Question: I want to add a label on some of my elements on a website and design for a label that is a flag with an inverted V-shaped cut at the bottom.
So far I have this:
### HTML
'''
<div class="css-shapes"></div>
'''
### CSS
'''
.css-shapes{
border-left: 99px solid #f00fff;
border-right: 99px solid #f00fff;
border-bottom: 39px solid transparent;
}
'''
<URL>
However, I need the background to be white and border around this shape in purple and 1px. I was trying to fit the same shape just in white inside of this one, but everything got messy and didn't go as expected.
Maybe it is a wrong approach, but I want to end up with labels that would look something like this:

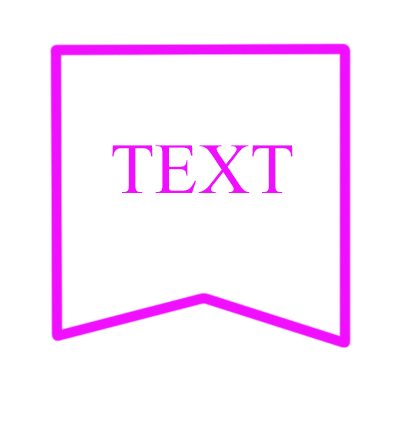
Answer: Here is a slightly different method using <URL> rotations to create an outlined banner like this:

- 'position: absolute'':before'':after'

- 'overflow: hidden'

- 'box-shadow''box-shadow: 46px 0 0 3px #000'
## Full Example
'''
div {
height: 100px;
width: 100px;
margin: 100px auto;
position: relative;
overflow: hidden;
border: solid 3px #000;
border-bottom: none;
text-align: center;
}
div:before,
div:after {
content: '';
display: block;
height: 100%;
width: 200%;
transform: rotate(20deg);
box-shadow: 46px 0 0 3px #000;
position: absolute;
top: 1px;
right: -120%;
}
div:after {
transform: rotate(-20deg);
left: -120%;
box-shadow: -46px 0 0 3px #000;
}
'''
'''
<div>Text</div>
'''